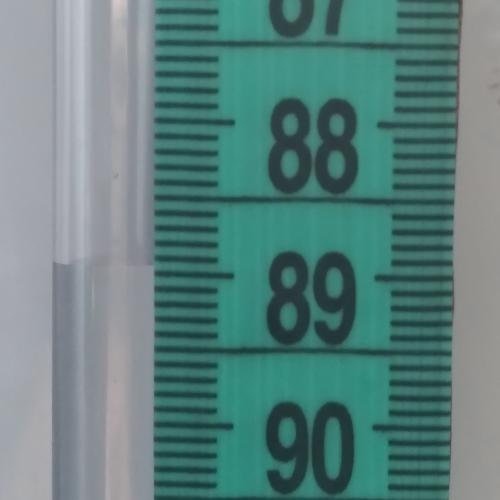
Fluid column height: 89.0 cm